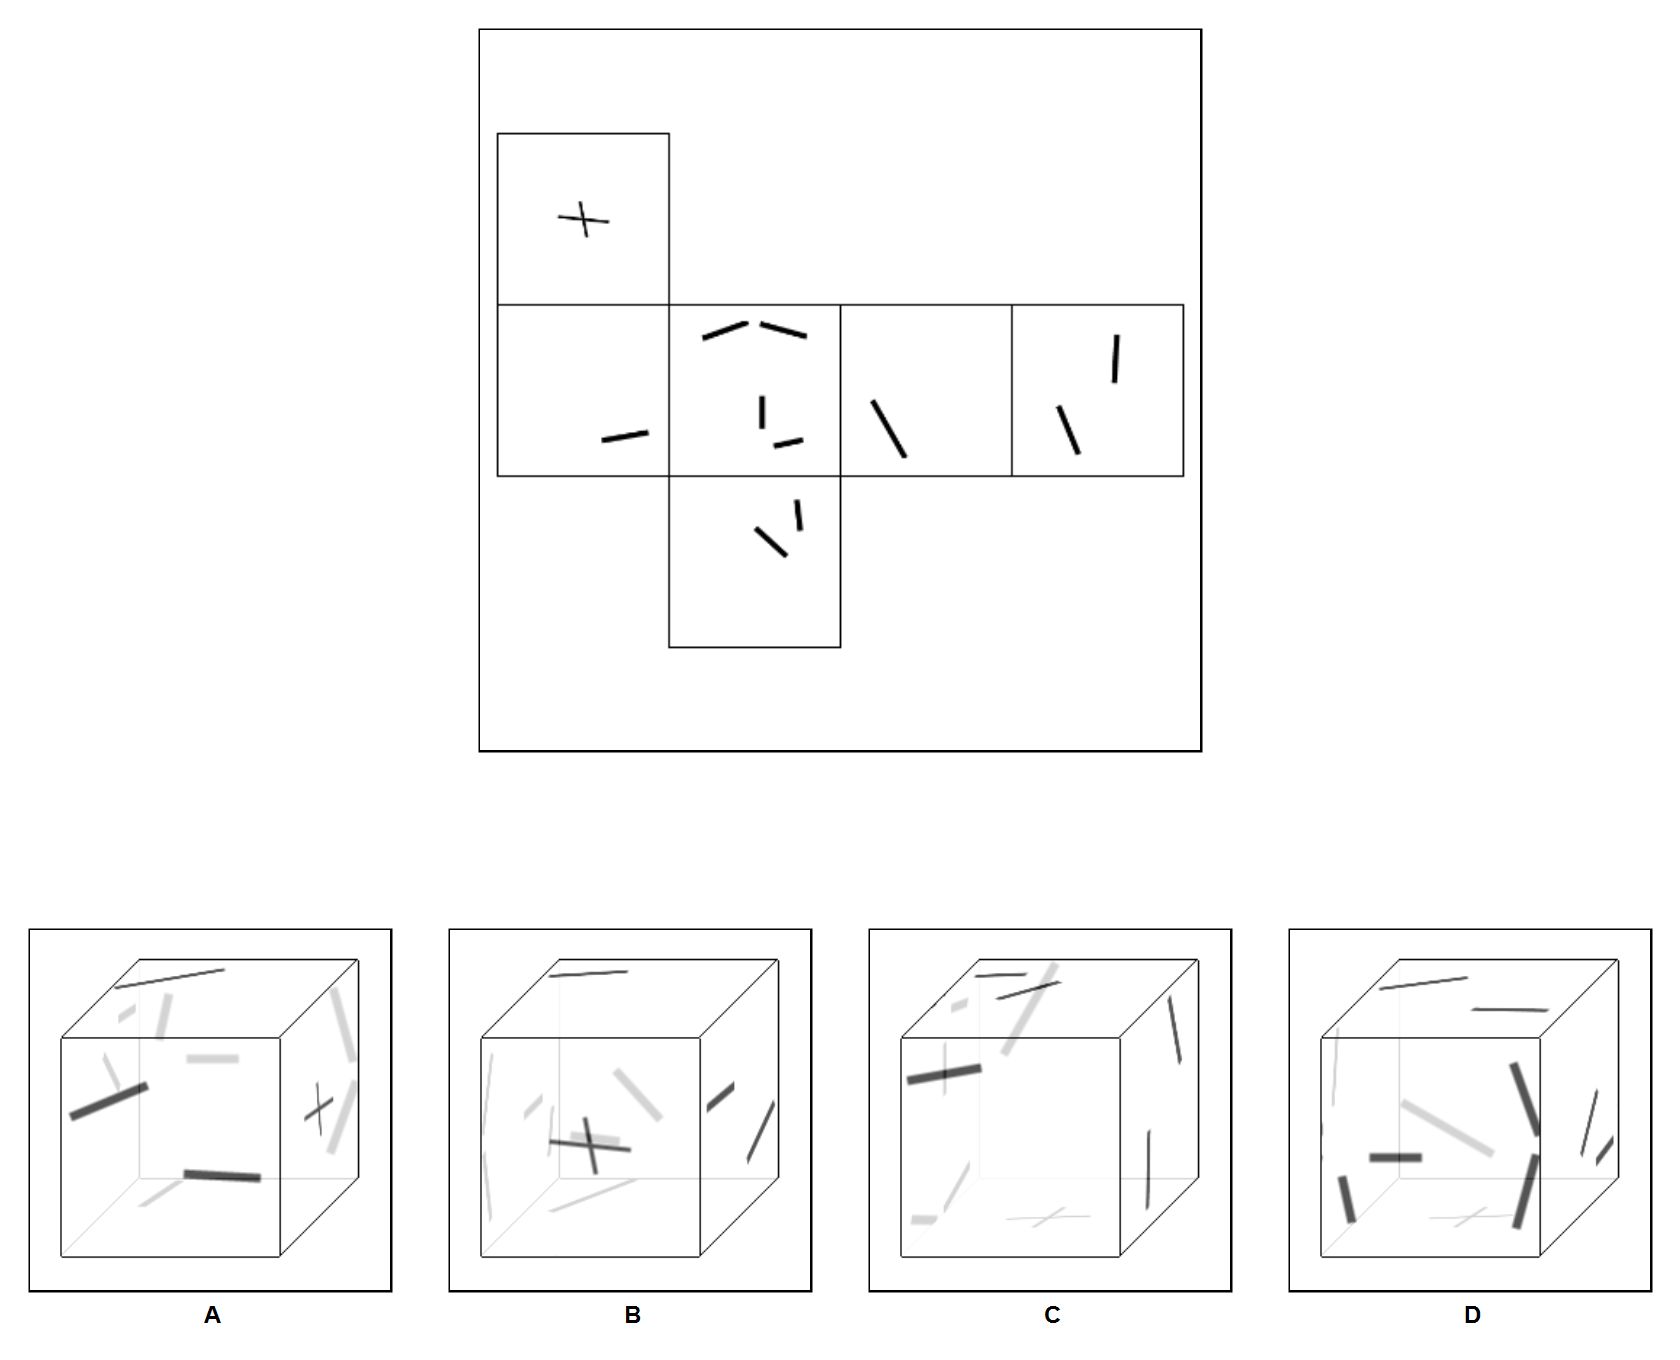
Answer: D